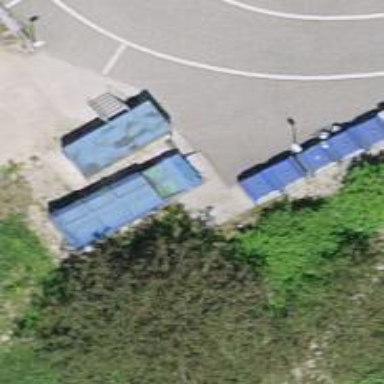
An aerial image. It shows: Recycling center for various types of waste.